Aerial crown-view tile of a tropical tree (Barro Colorado Island, Panama), acquired 20250715:
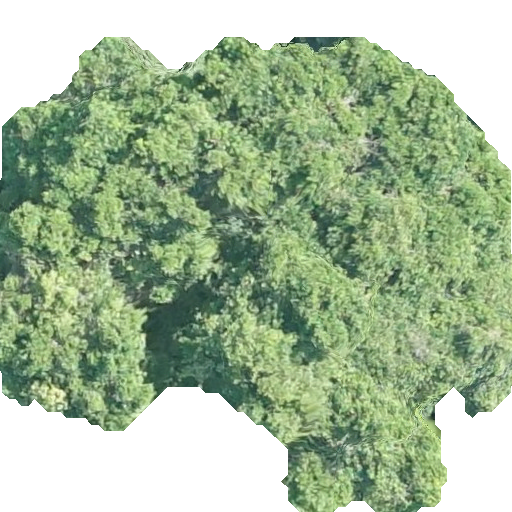
Species: Brosimum alicastrum
GBIF accepted scientific name: Brosimum alicastrum
Crown area: 288.924 m²